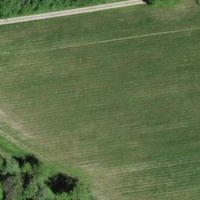
EUNIS habitat code: 25
Species observed at this site:
Prunus spinosa